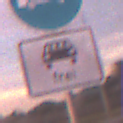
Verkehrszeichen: MehrfachbesetzePersonenkraftwagenFrei
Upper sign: Busssonderstreifen
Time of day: SunriseSunset
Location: Outdoor (Urban)
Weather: PartlyCloudy
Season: NotSpecified
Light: Natural